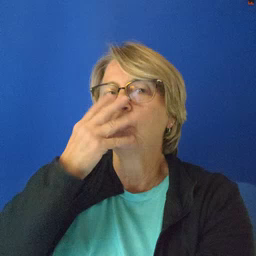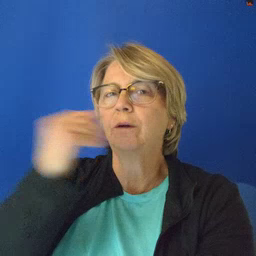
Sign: wolf